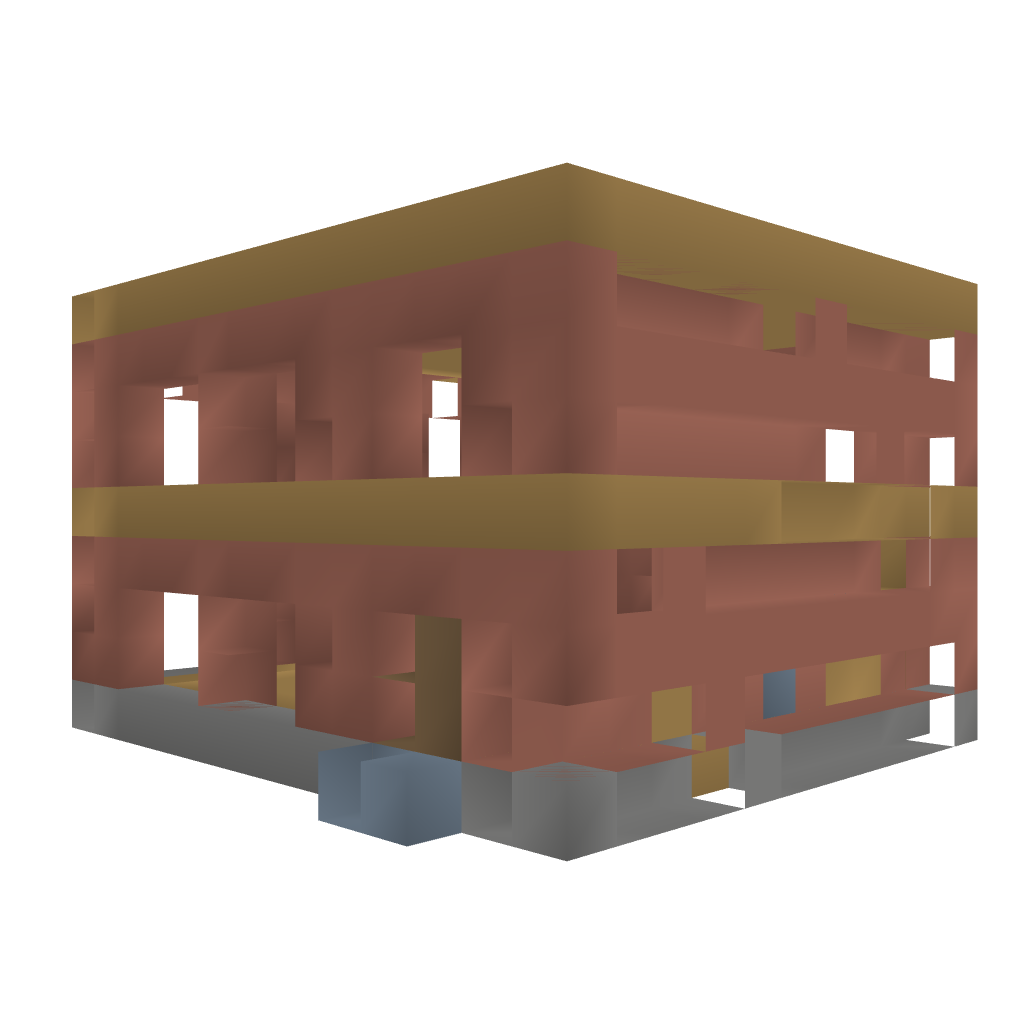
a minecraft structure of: boring brick building